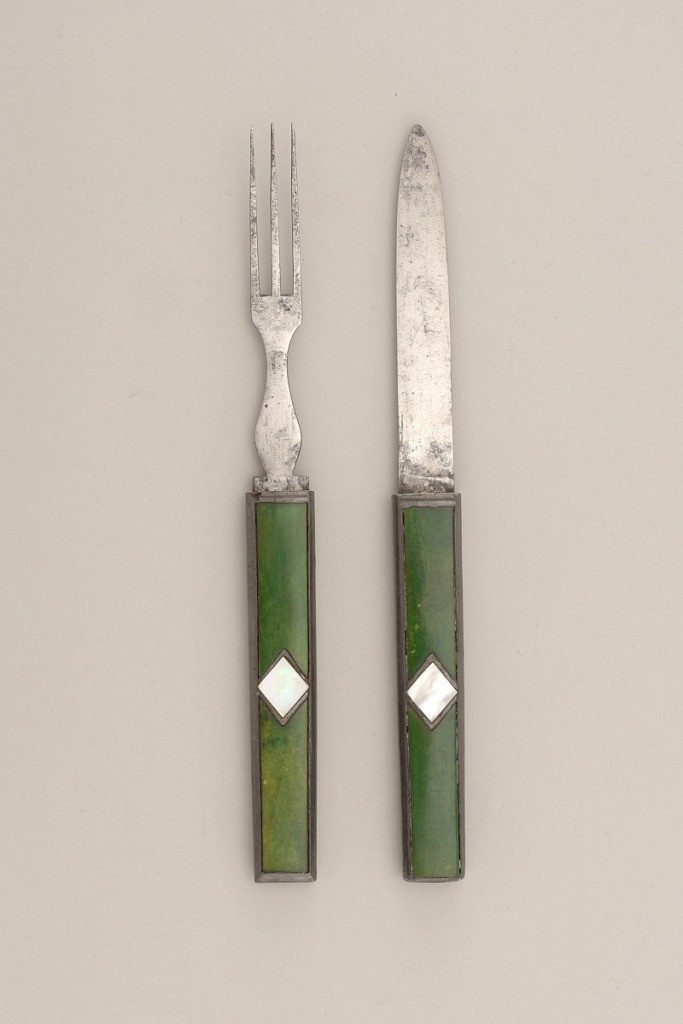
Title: Etui Knife with Green-stained Ivory and Mother-of-Pearl Handle
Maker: John Wilson & Sons, England, 1778–1816
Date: ca. 1790
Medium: green-stained ivory, pewter, steel, mother-of-pearl
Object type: knife
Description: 1985-103-133-a: Leaf-shaped knife (a) with straight sides. Flat re...;     1985-103-133-b: Three flat tines, flat baluster-shaped neck. Recta...